Question: I am new to core data and trying to create a simple apps using core data. I am currently working on app to save data in to-many relationship, there are several questions and tutorials but I am still confused.
I have two entities and , I am fetching person and its contact numbers from address book, person has mobile number, iphone number, home, work, other... which creates to-many relationship.
In my code I didnt subclass any entity, Is it necessary to subclass entities to save data in relationship? I am asking this because I have read that its not necessary to subclass direct working with NSManagedObject class will do the job.
All I want is to save person first name, last name in and its contact numbers in . How to save data in to-many relationship using core data?
Please I request do not refer other stackoverflow questions, raywenderlich tutorial, app code blog tutorials etc.
Please provide a clearly understandable code with concepts to deal this situation. Thanks a lot.

if I Do this
'''
NSManagedObject *person = [NSEntityDescription insertNewObjectForEntityForName:@"person" inManagedObjectContext:self.managedObjectContext];
[person setValue:@"first name A" forKey:@"firstName"];
[person setValue:@"last name B" forKey:@"lastName"];
[person setValue:@"123" forKey:@"mobile"];
'''
I got this error
'''
Terminating app due to uncaught exception 'NSUnknownKeyException', reason: '[<NSManagedObject 0x82abcc0> setValue:forUndefinedKey:]: the entity Person is not key value coding-compliant for the key "mobile".
'''
If i do this
'''
NSManagedObject *person = [NSEntityDescription insertNewObjectForEntityForName:@"Person" inManagedObjectContext:self.managedObjectContext];
[person setValue:@"first name A" forKey:@"firstName"];
[person setValue:@"last name B" forKey:@"lastName"];
NSManagedObject *contactNumber = [NSEntityDescription insertNewObjectForEntityForName:@"ContactNumber" inManagedObjectContext:self.managedObjectContext];
[contactNumber setValue:@"123" forKey:@"home"];
[contactNumber setValue:@"456" forKey:@"iPhone"];
[contactNumber setValue:@"789" forKey:@"mobile"];
[contactNumber setValue:@"111" forKey:@"work"];
[contactNumber setValue:@"112" forKey:@"other"];
'''
its working fine, but how data got related to each other in two entities?
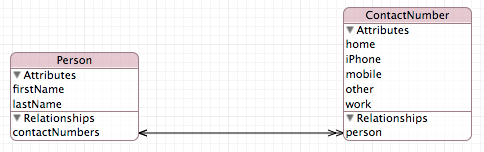
Answer: You don't need to subclass.
You just need relations.
Make a relation on 'Person' named 'contactNumbers' that points to the 'ContactNumber' entity, and a matching relation on 'ContactNumber' entity called 'person' that points back to person.
The 'contactNumber' relation should be one to many (because one person has many contacts), while the relation from 'ContactNumber' going back to 'Person' should be one to one (because each contact entry will appear in only one person).
When you get a 'Person' entity then, you'll be able to get a set of ContactNumber objects from the 'contactNumbers' property, and then look through elements in the set. Or you can search 'ContactNumber' entities where the 'person' ID matches the person relation going back to 'Person'.
: Your first code does not work because you cannot reference a single instance through a set.
Your second section of code is fine, just add the line
'''
contactNumber.person = person;
'''
Then you can access the set of contacts from a person at any time with:
'''
NSSet *contacts = person.contactNumbers;
'''
And get the contact number you want. You cannot go directly from a person to one contact without some very tricky keypath stuff.
I would EXTREMELY STRONGLY suggest using <URL> to generate data objects after you set up the model, it makes the data clearer as to how you can use it. Using the setKey mechanism with Core Data is UTTERLY INSANE.